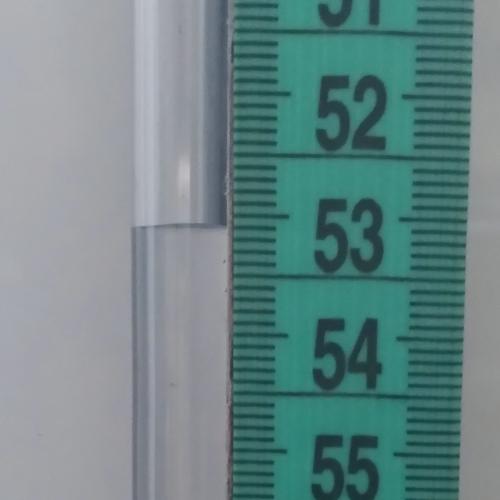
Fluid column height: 53.1 cm